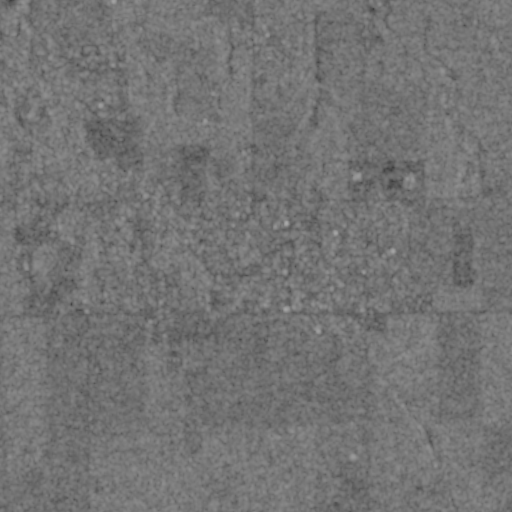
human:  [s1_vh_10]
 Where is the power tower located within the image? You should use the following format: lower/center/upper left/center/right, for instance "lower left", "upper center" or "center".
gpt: The power tower is located in the upper of the image.
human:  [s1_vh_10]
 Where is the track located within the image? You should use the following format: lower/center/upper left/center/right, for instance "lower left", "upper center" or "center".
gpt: The track is located in the upper right of the image.
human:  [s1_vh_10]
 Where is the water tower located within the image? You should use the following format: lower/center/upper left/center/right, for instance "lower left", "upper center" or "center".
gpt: The water tower is located in the center left of the image.
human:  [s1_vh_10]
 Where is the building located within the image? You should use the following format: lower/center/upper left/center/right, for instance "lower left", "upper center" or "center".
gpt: The building is located in the center right of the image.
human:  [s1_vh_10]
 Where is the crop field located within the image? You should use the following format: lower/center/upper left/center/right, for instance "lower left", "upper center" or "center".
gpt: There is no crop field in the image.

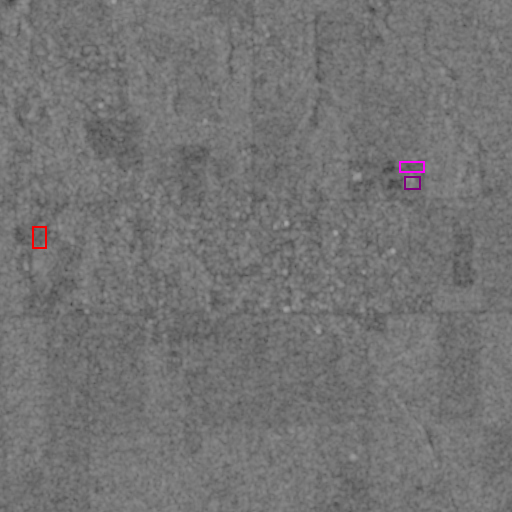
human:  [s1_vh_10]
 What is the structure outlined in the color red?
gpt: The structure outlined in red is a park.
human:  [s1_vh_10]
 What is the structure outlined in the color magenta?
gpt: The structure outlined in magenta is a track.
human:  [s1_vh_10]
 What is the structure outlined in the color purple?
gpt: The structure outlined in purple is a building.
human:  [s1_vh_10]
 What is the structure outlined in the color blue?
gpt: There is no blue outline.